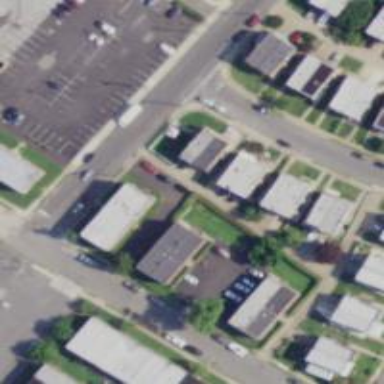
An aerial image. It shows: Alleyway designated as service road.